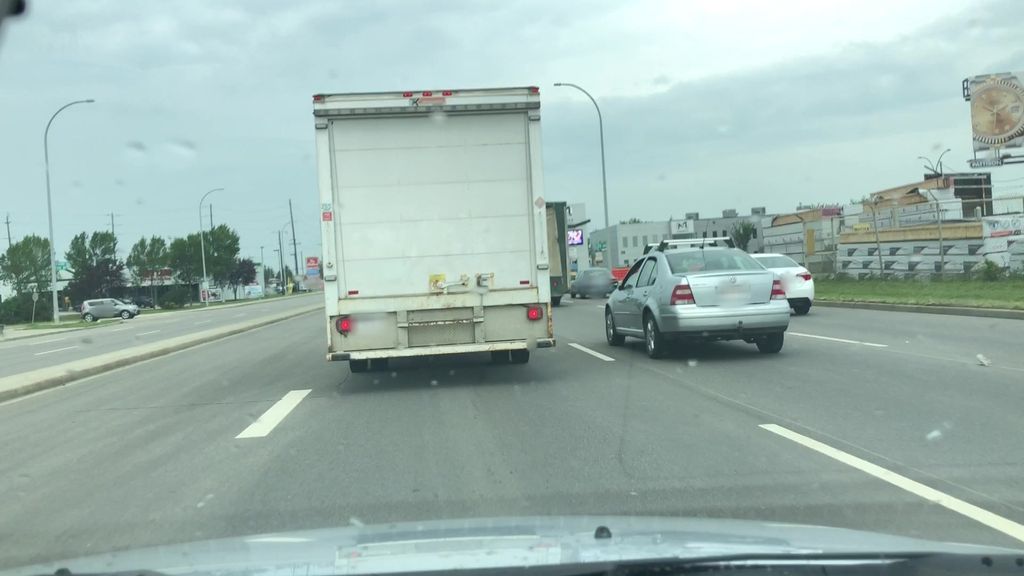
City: edmonton